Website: crate-barrel
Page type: payment
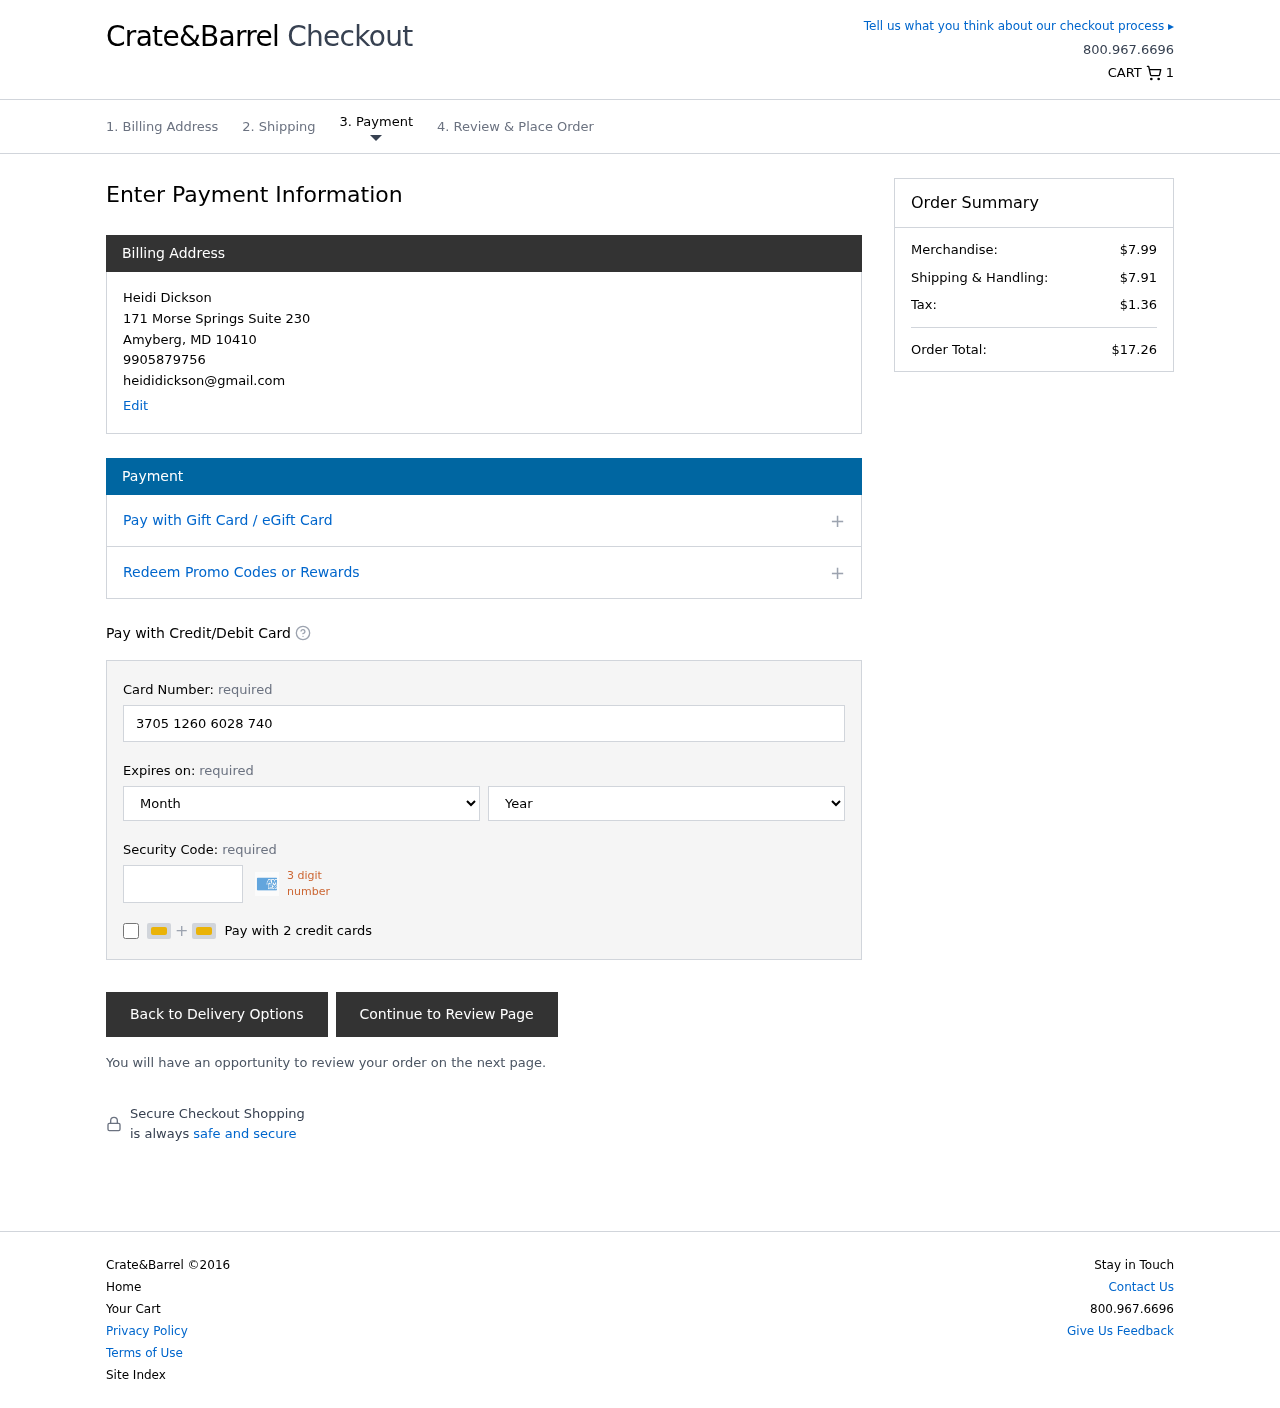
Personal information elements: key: PII_CARD_CVV
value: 5042
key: PII_CARD_EXPIRY_MONTH
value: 03
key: PII_CARD_EXPIRY_YEAR
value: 28
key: PII_CARD_NUMBER
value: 3705 1260 6028 740
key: PII_CITY
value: Amyberg
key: PII_EMAIL
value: heididickson@gmail.com
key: PII_FULLNAME
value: Heidi Dickson
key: PII_PHONE
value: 9905879756
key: PII_POSTCODE
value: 10410
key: PII_STATE_ABBR
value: MD
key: PII_STREET
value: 171 Morse Springs Suite 230
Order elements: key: ORDER_NUM_ITEMS
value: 1
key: ORDER_SUBTOTAL
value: $7.99
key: ORDER_SHIPPING_COST
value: $7.91
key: ORDER_TAX
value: $1.36
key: ORDER_TOTAL
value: $17.26